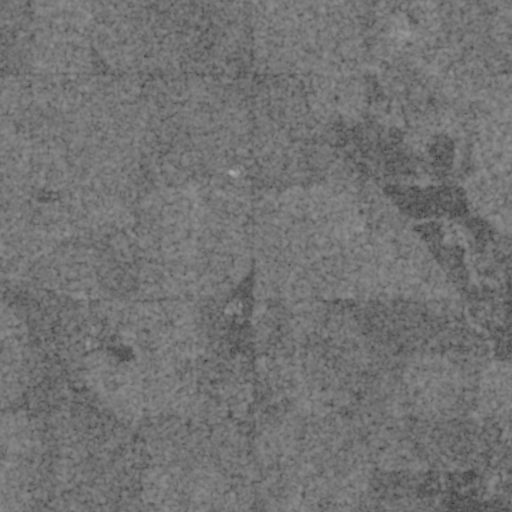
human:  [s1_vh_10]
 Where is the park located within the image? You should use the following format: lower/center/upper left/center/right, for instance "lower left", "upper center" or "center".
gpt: The park is located in the center right of the image.
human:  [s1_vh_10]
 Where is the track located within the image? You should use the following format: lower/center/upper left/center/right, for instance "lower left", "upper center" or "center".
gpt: There is no track in the image.

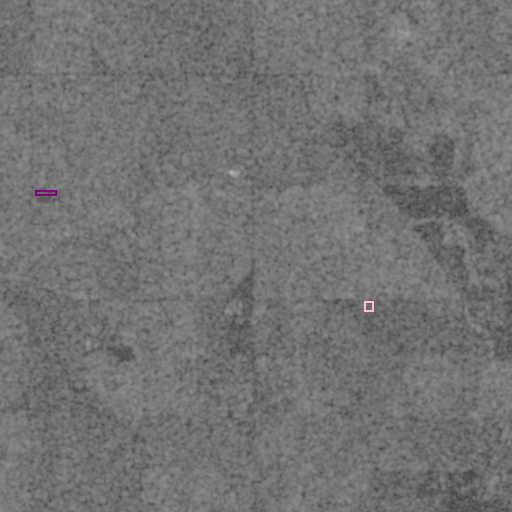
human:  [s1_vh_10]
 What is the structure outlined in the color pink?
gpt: The structure outlined in pink is a park.
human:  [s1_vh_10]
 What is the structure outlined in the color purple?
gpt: The structure outlined in purple is a building.
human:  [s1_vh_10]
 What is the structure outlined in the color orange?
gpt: There is no orange outline.